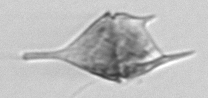
Label: Tripos_lineatus